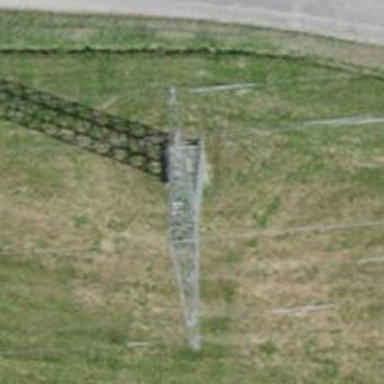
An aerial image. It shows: Power tower.